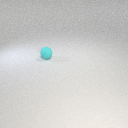
small cyan rubber sphere